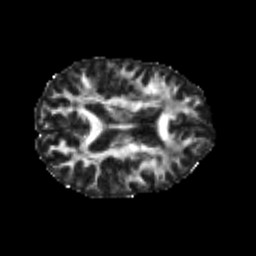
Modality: FA
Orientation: axial
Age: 20
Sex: female
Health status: healthy
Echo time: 0.074 s